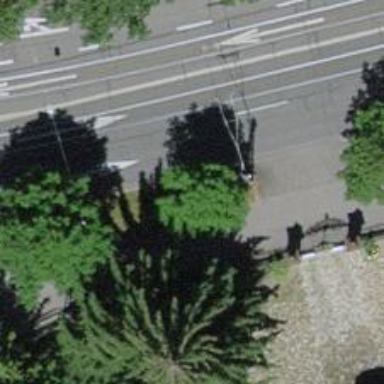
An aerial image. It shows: Avenue lined with broadleaved deciduous trees.